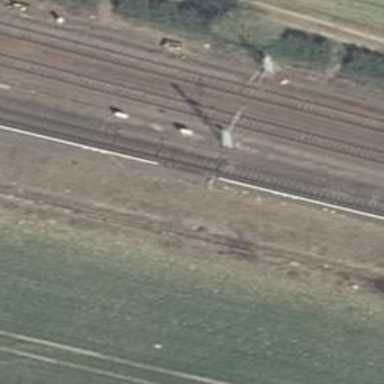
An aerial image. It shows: Railway switch.